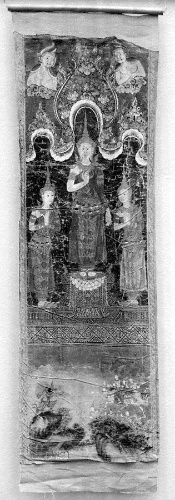
Date: 17th–18th century
Object type: Hanging scroll
Classification: Paintings
Medium: Hanging scroll; color on canvas
Culture: Thailand
Period: late Ayudhya period
Dimensions: 105 1/2 x 36 in. (268 x 91.4 cm)
Department: Asian Art
Credit line: Seymour Fund, 1960
Accession year: 1960
Repository: Metropolitan Museum of Art, New York, NY
Tags: Buddha